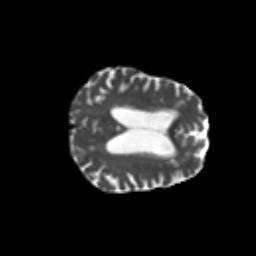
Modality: T2w
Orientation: axial
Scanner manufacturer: siemens
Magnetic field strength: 3 T
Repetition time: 6.8 s
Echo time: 0.093 s